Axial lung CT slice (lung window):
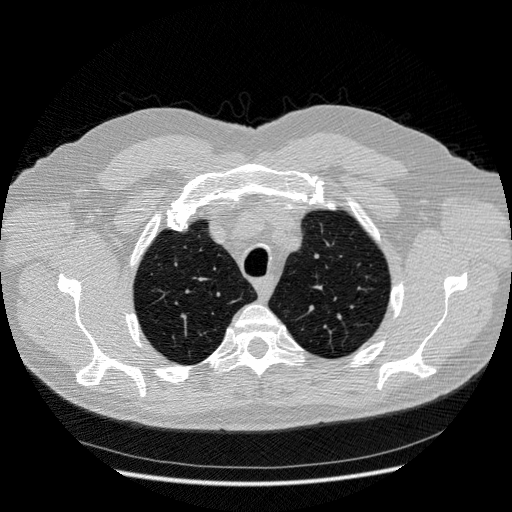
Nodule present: no